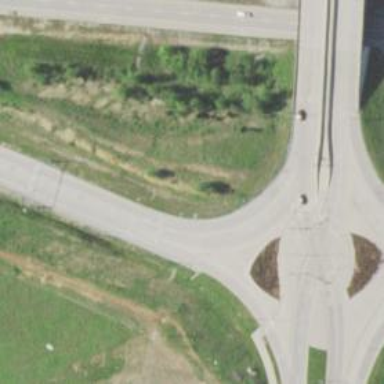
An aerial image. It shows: Trunk link highway at diverging diamond interchange (DDI).